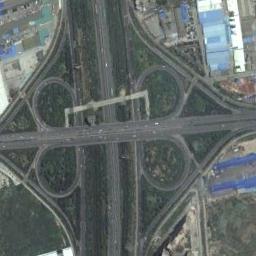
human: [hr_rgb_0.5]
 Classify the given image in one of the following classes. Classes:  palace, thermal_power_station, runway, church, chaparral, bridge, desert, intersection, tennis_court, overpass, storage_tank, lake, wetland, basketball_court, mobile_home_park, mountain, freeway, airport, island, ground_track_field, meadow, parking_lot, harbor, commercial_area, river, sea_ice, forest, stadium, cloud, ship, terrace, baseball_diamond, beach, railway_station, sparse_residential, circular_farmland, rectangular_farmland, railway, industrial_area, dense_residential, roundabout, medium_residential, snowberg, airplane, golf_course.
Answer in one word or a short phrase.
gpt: overpass